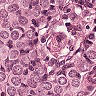
Metastatic tissue present: yes